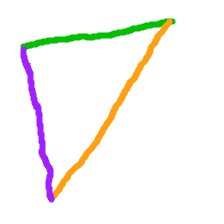
Shape: triangle